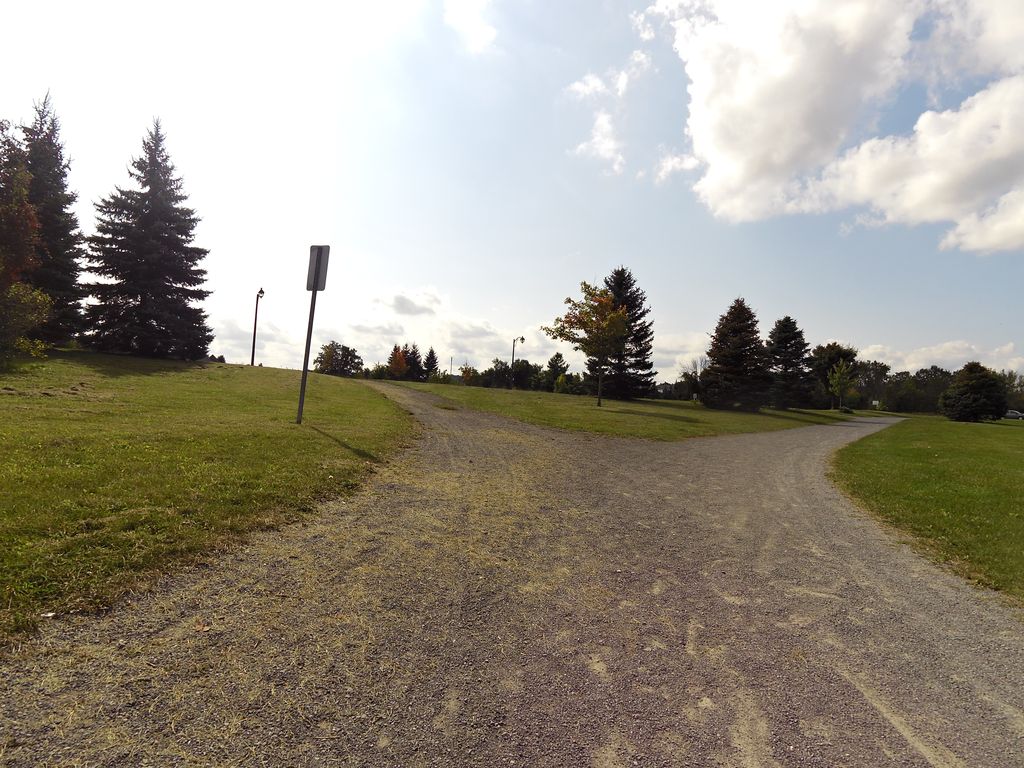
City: ottawa-gatineau